Question: How can I achieve this kind of table:

Inside the Schedule column, there are sub columns (Jan, Feb and so on).
I tried '<th></th>' inside a '<th></th>'
But it is not working.
See my fiddle: <URL>
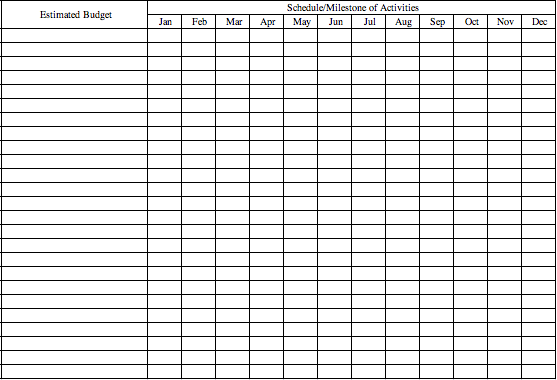
Answer: - 'colspan=""''rowspan=""'- 'colspan="12"'- '<tr>'- 'rowspan="2"'- '<th>''<tr>'- '<thead>''<tbody>''<tfoot>'- 'thead { position: sticky; }'
---
### Step 1:
First, make a table, without any splitting/merging of cells, so you have something like this (click the "Run code snippet" button below to see the table):
'''
table { border: 1px outset #bbb; }
table > * > tr > * { border: 1px inset #bbb; }
thead { background-color: #7ACABD; text-align: center; }
tbody { background-color: #e0fffa; }
tfoot { background-color: #39c4ae' }
'''
'''
<table>
<thead>
<tr>
<th>Estimated Budget</th>
<th>Schedule/Milestone of Activities</th>
<th></th>
<th></th>
<th></th>
<th></th>
<th></th>
<th></th>
<th></th>
<th></th>
<th></th>
<th></th>
<th></th>
</tr>
<tr>
<th></th>
<th>Jan</th>
<th>Feb</th>
<th>Mar</th>
<th>Apr</th>
<th>May</th>
<th>Jun</th>
<th>Jul</th>
<th>Aug</th>
<th>Sep</th>
<th>Oct</th>
<th>Nov</th>
<th>Dec</th>
</tr>
</thead>
<tbody>
<tr>
<td>$123</td>
<td>j</td>
<td>f</td>
<td>m</td>
<td>a</td>
<td>m</td>
<td>j</td>
<td>j</td>
<td>a</td>
<td>s</td>
<td>o</td>
<td>n</td>
<td>d</td>
</tr>
<tr>
<td>$456</td>
<td>j</td>
<td>f</td>
<td>m</td>
<td>a</td>
<td>m</td>
<td>j</td>
<td>j</td>
<td>a</td>
<td>s</td>
<td>o</td>
<td>n</td>
<td>d</td>
</tr>
</tbody>
</table>
'''
### Step 2:
Then make the "Schedule/Milestone of Activities" cell span all 12 remaining columns (of the 13 total) with 'colspan="12"' - which also means removing the empty trailing '<th></th>' elements in the same '<tr>' as those are now represented by the '<th colspan="12">' cell:
'''
table { border: 1px outset #bbb; }
table > * > tr > * { border: 1px inset #bbb; }
thead { background-color: #7ACABD; }
tbody { background-color: #e0fffa; }
tfoot { background-color: #39c4ae' }
'''
'''
<table>
<thead>
<tr>
<th>Estimated Budget</th>
<th colspan="12">Schedule/Milestone of Activities</th>
</tr>
<tr>
<th></th>
<th>Jan</th>
<th>Feb</th>
<th>Mar</th>
<th>Apr</th>
<th>May</th>
<th>Jun</th>
<th>Jul</th>
<th>Aug</th>
<th>Sep</th>
<th>Oct</th>
<th>Nov</th>
<th>Dec</th>
</tr>
</thead>
<tbody>
<tr>
<td>$123</td>
<td>j</td>
<td>f</td>
<td>m</td>
<td>a</td>
<td>m</td>
<td>j</td>
<td>j</td>
<td>a</td>
<td>s</td>
<td>o</td>
<td>n</td>
<td>d</td>
</tr>
<tr>
<td>$456</td>
<td>j</td>
<td>f</td>
<td>m</td>
<td>a</td>
<td>m</td>
<td>j</td>
<td>j</td>
<td>a</td>
<td>s</td>
<td>o</td>
<td>n</td>
<td>d</td>
</tr>
</tbody>
</table>
'''
### Step 3:
To make the "Estimated Budget" cell span those 2 rows in '<thead>' add 'rowspan="2"' and also remove the empty initial '<th></th>' in the second '<tr>' (as that empty '<th>' cell's "slot" is now taken by the '<th rowspan="2">' from the previous row).
Like so:
'''
table { border: 1px outset #bbb; }
table > * > tr > * { border: 1px inset #bbb; }
thead { background-color: #7ACABD; }
tbody { background-color: #e0fffa; }
tfoot { background-color: #39c4ae; }
/* Right-align budget numbers in the first column: */
table > tbody > tr > td:first-child { text-align: right; }
'''
'''
<table>
<thead>
<tr>
<th rowspan="2">Estimated Budget</th>
<th colspan="12">Schedule/Milestone of Activities</th>
</tr>
<tr>
<th>Jan</th>
<th>Feb</th>
<th>Mar</th>
<th>Apr</th>
<th>May</th>
<th>Jun</th>
<th>Jul</th>
<th>Aug</th>
<th>Sep</th>
<th>Oct</th>
<th>Nov</th>
<th>Dec</th>
</tr>
</thead>
<tbody>
<tr>
<td>$123</td>
<td>j</td>
<td>f</td>
<td>m</td>
<td>a</td>
<td>m</td>
<td>j</td>
<td>j</td>
<td>a</td>
<td>s</td>
<td>o</td>
<td>n</td>
<td>d</td>
</tr>
<tr>
<td>$456</td>
<td>j</td>
<td>f</td>
<td>m</td>
<td>a</td>
<td>m</td>
<td>j</td>
<td>j</td>
<td>a</td>
<td>s</td>
<td>o</td>
<td>n</td>
<td>d</td>
</tr>
</tbody>
</table>
'''